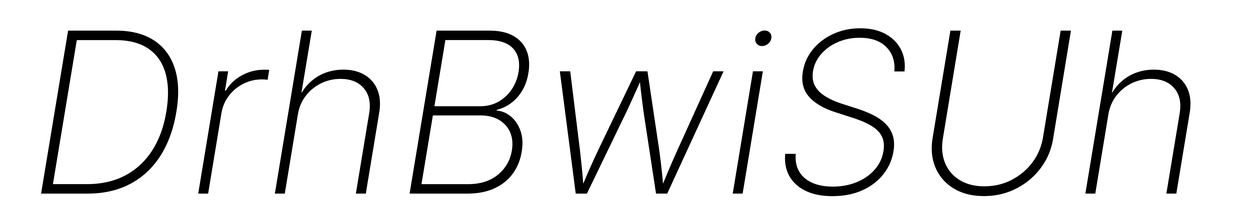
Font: Inter-Italic_ExtraLight_Italic